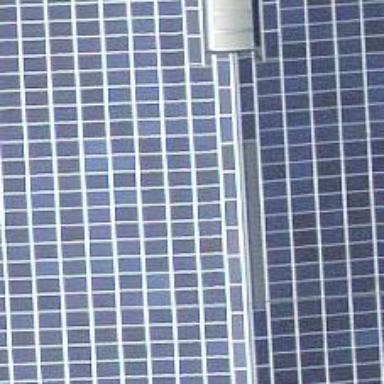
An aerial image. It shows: Solar power generator.